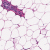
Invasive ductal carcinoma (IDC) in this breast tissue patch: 0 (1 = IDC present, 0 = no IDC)